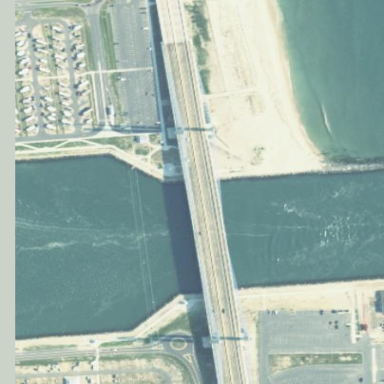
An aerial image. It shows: Man-made bridge.